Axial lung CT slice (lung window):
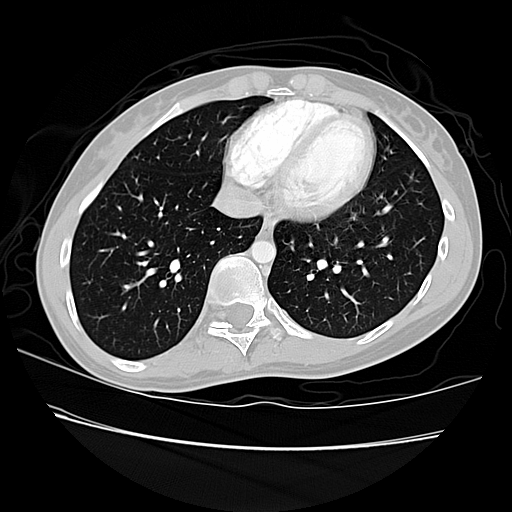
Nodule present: no